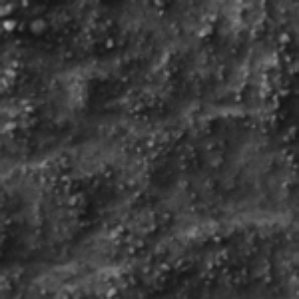
Label: frost